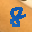
Label: 8